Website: lowes
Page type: cart
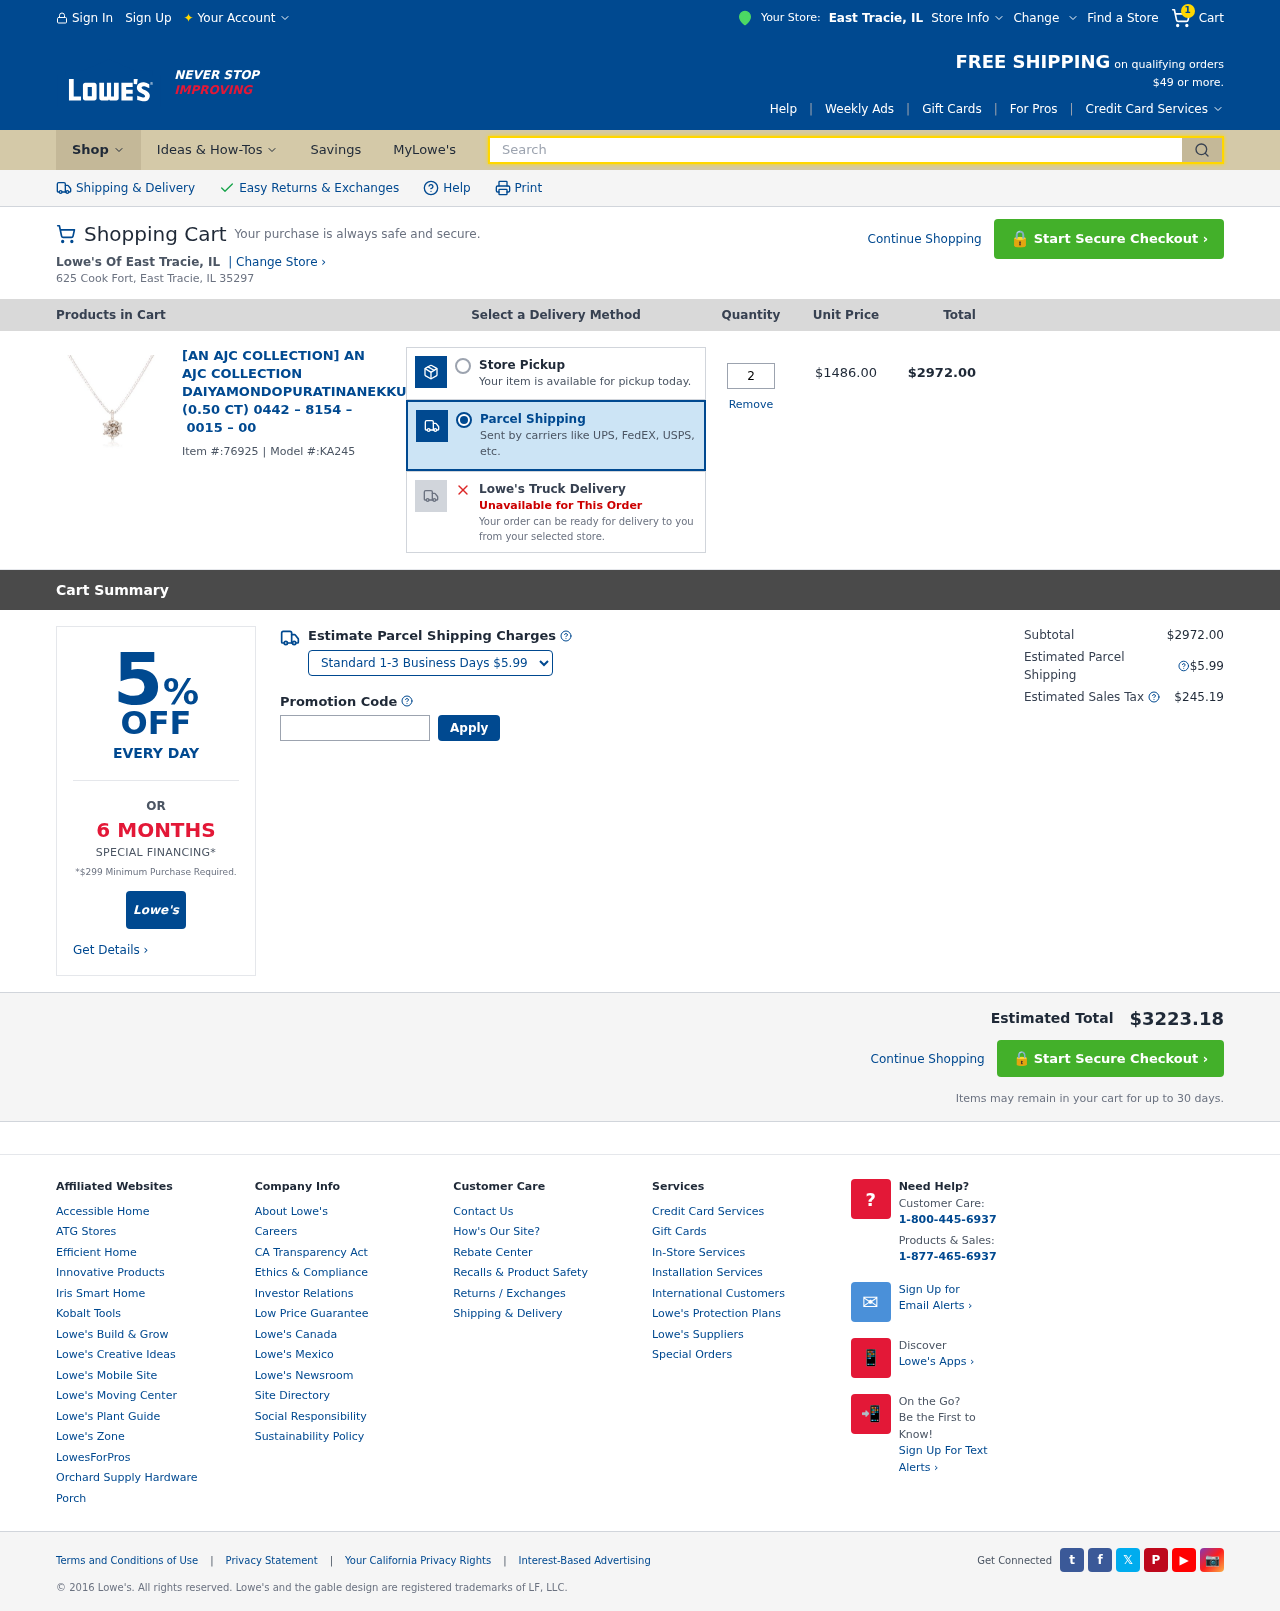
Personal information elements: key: PII_CITY
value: East Tracie
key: PII_STATE_ABBR
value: IL
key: PII_STREET
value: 625 Cook Fort
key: PII_CITY_STATE_ZIP
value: East Tracie, IL 35297
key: PII_PROMO_CODE
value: WINTER83
Product elements: key: PRODUCT1_NAME
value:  [An AJC Collection] an AJC Collection daiyamondopuratinanekkuresu (0.50 CT) 0442 – 8154 – 0015 – 00
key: PRODUCT1_PRICE
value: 1486
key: PRODUCT1_QUANTITY
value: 2
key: PRODUCT1_ITEM_ID
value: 76925
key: PRODUCT1_MODEL_ID
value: KA245
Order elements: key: ORDER_NUM_ITEMS
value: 1
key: ORDER_ITEM_TOTAL
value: $2972.00
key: ORDER_SUBTOTAL
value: $2972.00
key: ORDER_SHIPPING_COST
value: $5.99
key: ORDER_TAX
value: $245.19
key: ORDER_TOTAL
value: $3223.18
Search elements: key: HEADER_SEARCH
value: Search